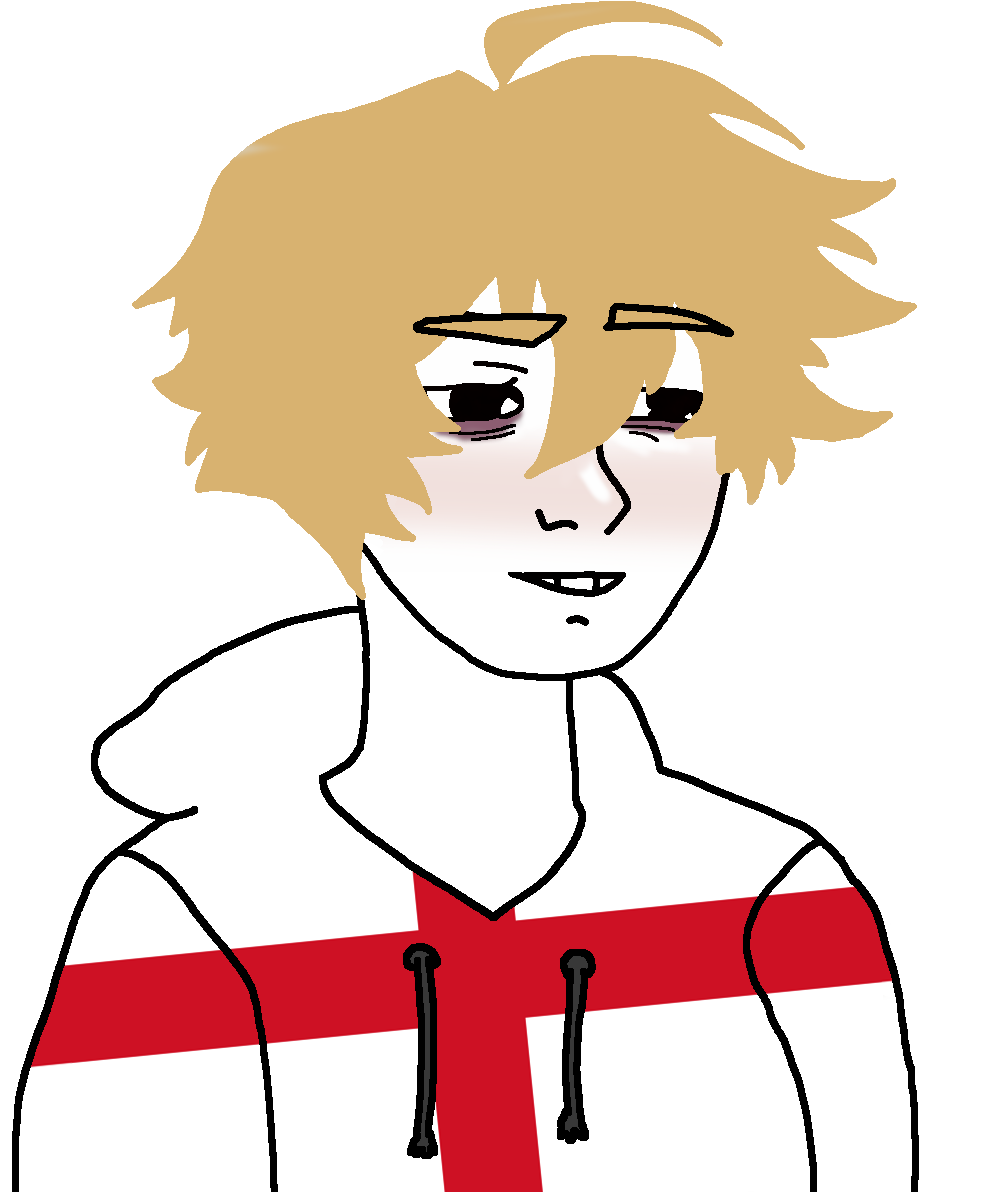
Label: 5_Twinkjak